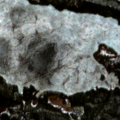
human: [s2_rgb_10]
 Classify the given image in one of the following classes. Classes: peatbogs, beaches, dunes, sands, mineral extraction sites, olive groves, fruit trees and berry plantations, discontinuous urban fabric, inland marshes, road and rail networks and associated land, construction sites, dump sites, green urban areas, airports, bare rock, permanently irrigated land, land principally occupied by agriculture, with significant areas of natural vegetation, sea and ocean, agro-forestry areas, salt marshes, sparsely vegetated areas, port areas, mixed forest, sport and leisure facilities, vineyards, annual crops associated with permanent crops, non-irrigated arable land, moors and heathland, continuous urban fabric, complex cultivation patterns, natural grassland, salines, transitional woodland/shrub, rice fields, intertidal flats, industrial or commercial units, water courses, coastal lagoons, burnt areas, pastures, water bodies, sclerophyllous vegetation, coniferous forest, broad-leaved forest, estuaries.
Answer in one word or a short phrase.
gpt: coniferous forest, water bodies